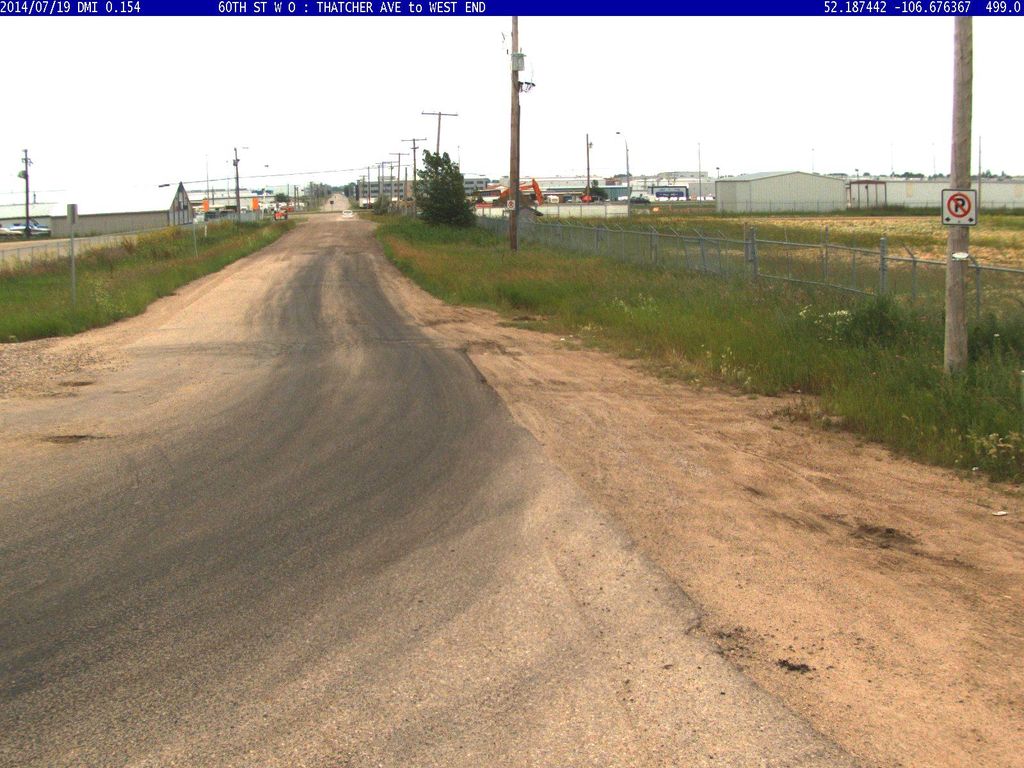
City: saskatoon